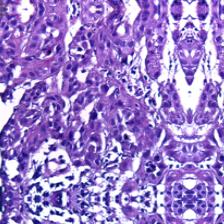
Diagnosis: OSCC